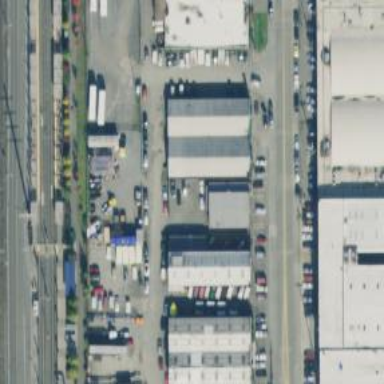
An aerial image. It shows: Car rental facility.